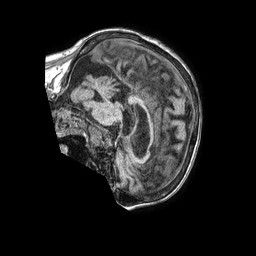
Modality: T1w
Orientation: sagittal
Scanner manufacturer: philips
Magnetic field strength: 1.5 T
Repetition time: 0.007903 s
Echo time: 0.003699 s